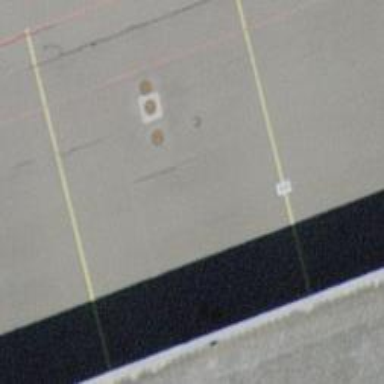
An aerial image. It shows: Airport parking position.